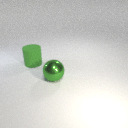
large green metal sphere to the right of large green rubber cylinder